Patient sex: F
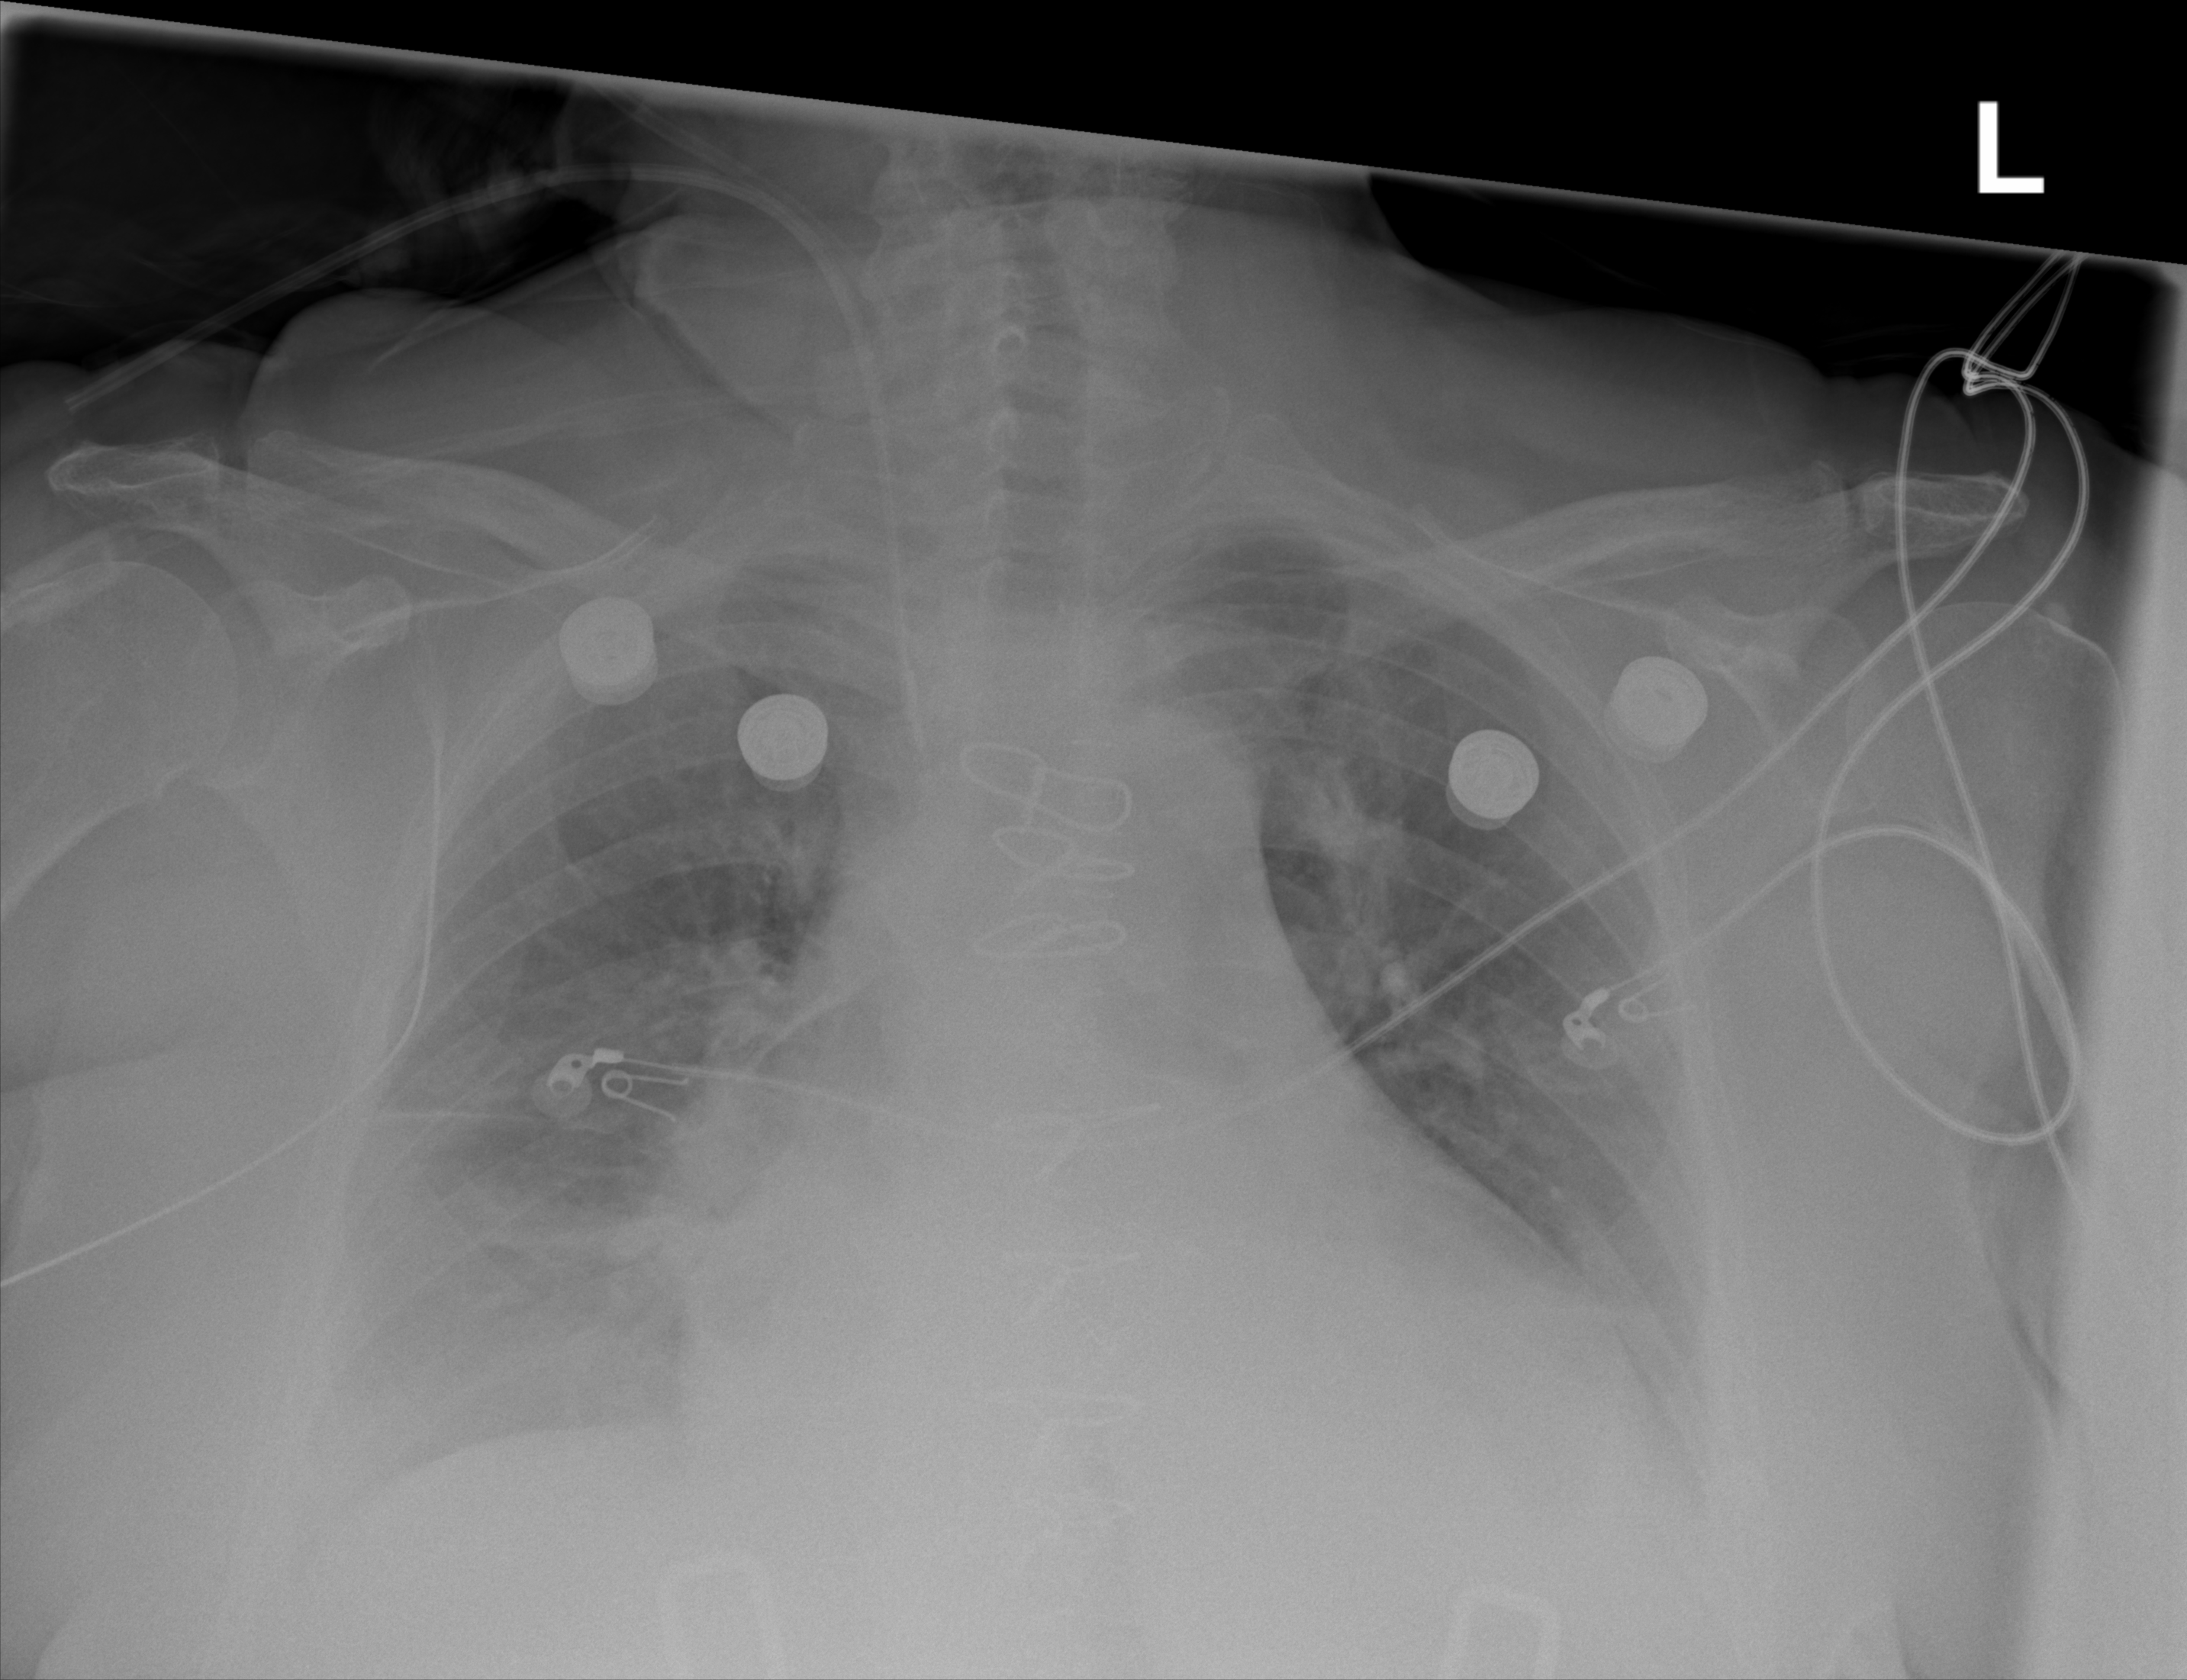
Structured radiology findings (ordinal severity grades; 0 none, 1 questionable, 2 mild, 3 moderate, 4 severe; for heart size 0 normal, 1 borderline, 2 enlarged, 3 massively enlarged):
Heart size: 2
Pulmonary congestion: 2
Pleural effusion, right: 2
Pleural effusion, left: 2
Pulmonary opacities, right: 0
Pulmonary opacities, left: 0
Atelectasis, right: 2
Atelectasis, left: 2